Aerial crown-view tile of a tropical tree (Barro Colorado Island, Panama), acquired 20241014:
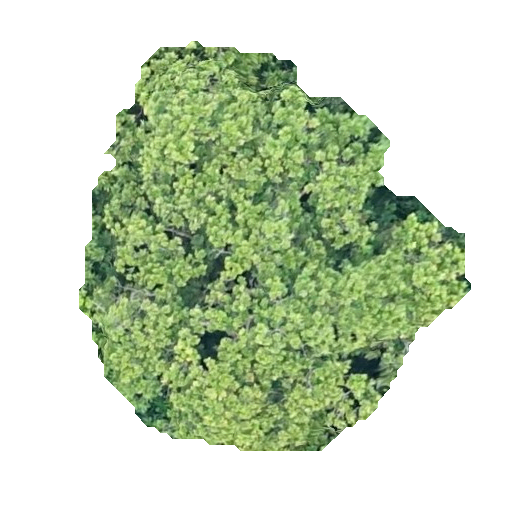
Species: Anacardium excelsum
GBIF accepted scientific name: Anacardium excelsum
Crown area: 172.026 m²